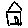
Label: house